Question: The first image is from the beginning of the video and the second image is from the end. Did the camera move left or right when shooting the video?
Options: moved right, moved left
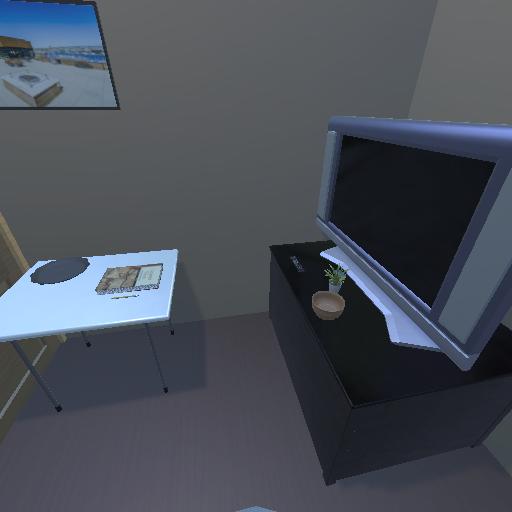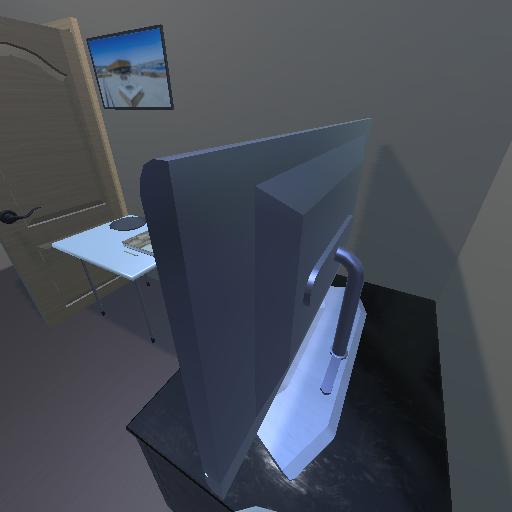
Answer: moved right